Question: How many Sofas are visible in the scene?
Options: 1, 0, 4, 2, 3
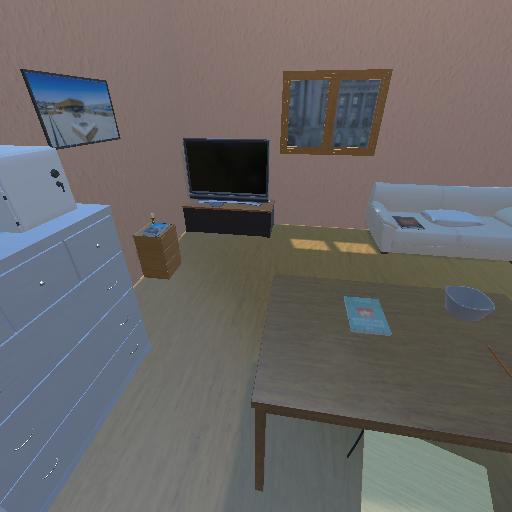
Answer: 1